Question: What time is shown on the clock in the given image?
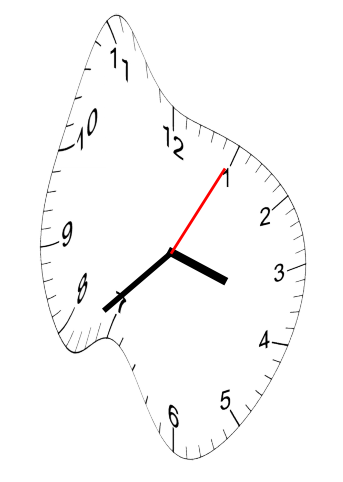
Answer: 03:38:05